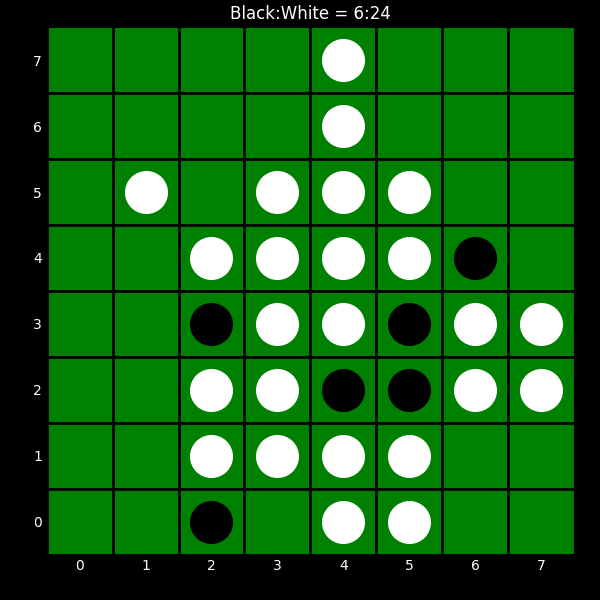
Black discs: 6
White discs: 24